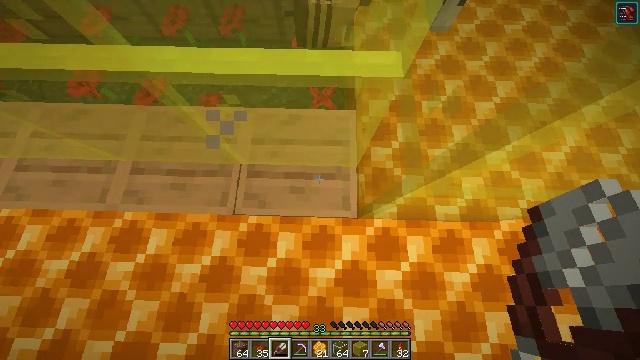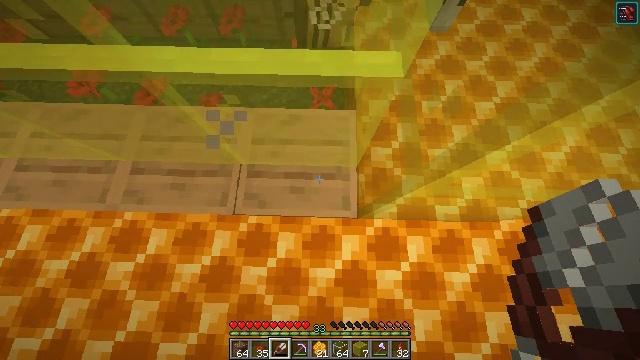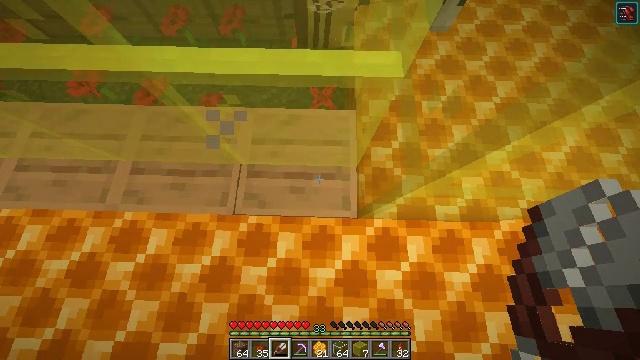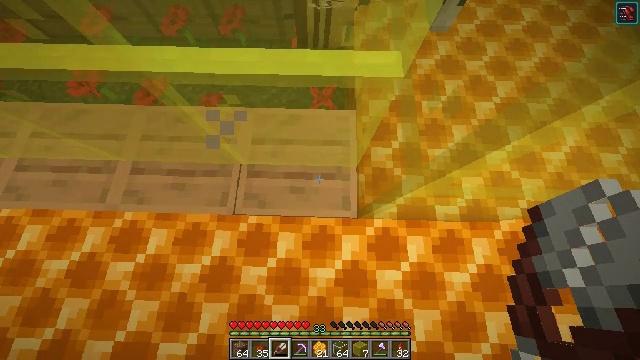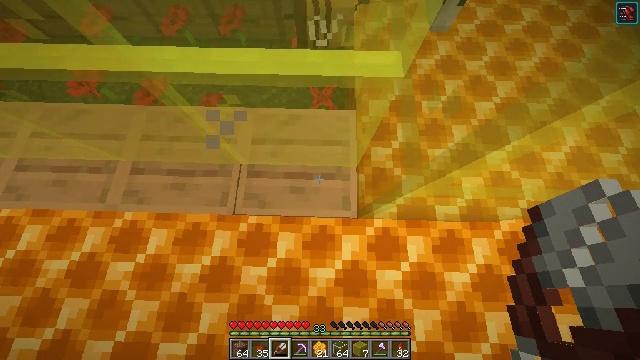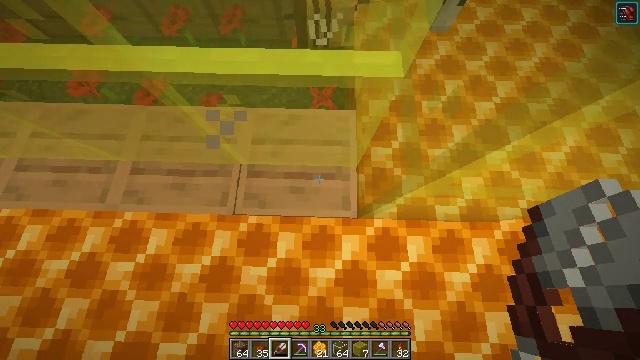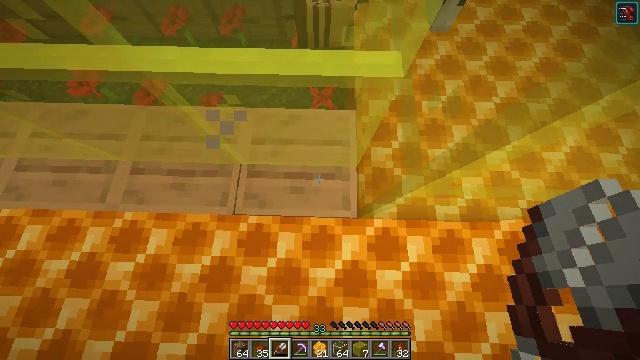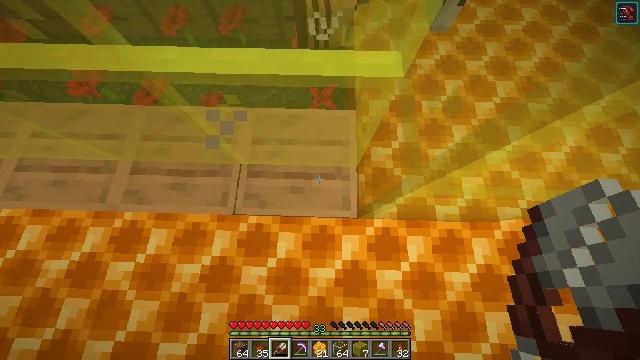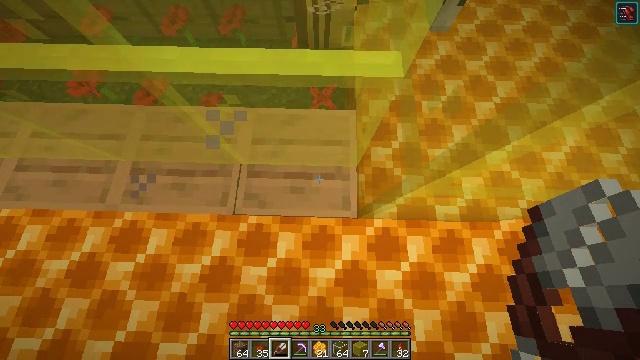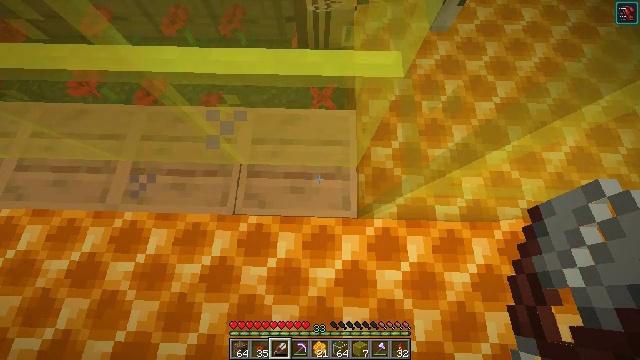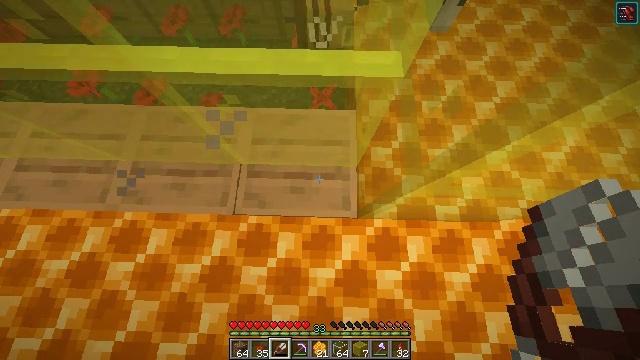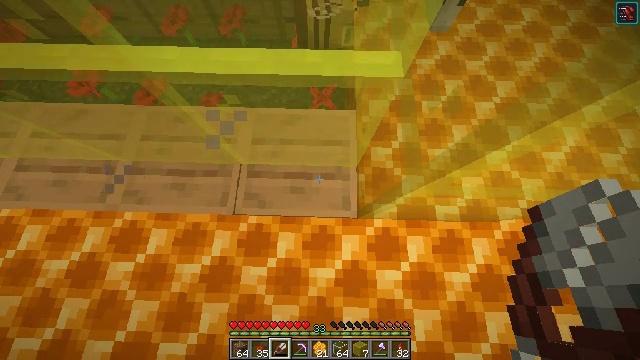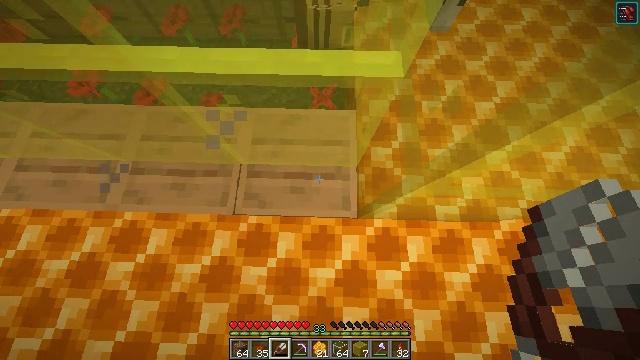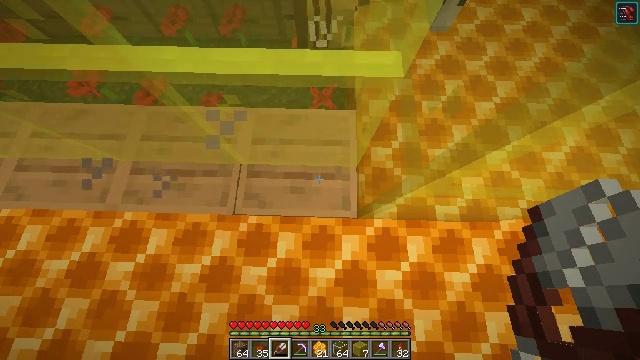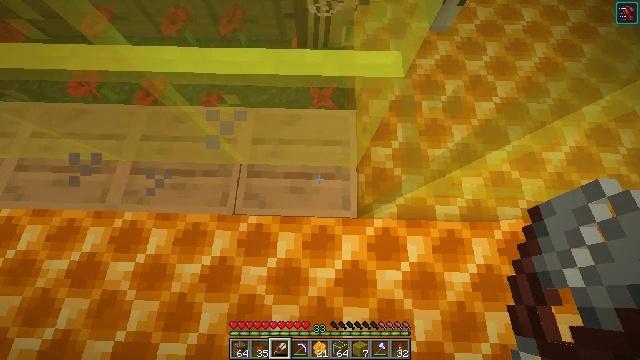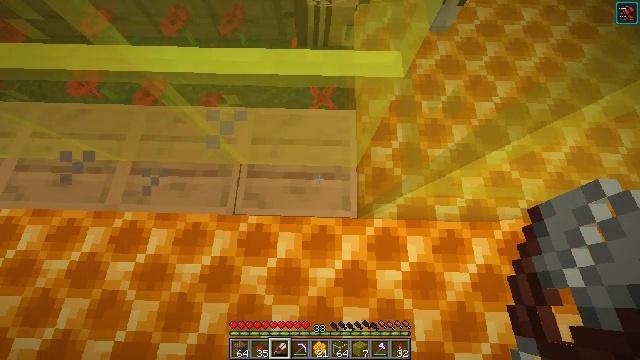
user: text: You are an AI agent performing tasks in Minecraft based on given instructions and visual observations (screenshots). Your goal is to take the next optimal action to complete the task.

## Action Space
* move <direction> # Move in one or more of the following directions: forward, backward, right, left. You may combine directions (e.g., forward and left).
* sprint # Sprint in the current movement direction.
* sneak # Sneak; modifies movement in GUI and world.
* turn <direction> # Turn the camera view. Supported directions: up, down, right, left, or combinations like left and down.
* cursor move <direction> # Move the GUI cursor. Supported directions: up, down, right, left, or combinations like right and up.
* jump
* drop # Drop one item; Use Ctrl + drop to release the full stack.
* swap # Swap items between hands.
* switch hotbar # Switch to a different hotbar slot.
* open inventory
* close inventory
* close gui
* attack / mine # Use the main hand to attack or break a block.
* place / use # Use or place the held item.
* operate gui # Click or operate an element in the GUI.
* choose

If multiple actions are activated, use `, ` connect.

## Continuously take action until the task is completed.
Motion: motion action
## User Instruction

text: Craft a honeycomb block.
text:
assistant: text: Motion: no_op
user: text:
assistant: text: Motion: no_op
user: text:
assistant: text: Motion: no_op
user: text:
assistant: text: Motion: no_op
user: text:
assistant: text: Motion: no_op
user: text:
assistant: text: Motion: no_op
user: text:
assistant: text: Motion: no_op
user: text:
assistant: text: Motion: no_op
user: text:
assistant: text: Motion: no_op
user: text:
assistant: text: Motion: no_op
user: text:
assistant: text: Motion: no_op
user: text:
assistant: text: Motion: no_op
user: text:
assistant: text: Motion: no_op
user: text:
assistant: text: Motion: no_op
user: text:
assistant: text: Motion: no_op
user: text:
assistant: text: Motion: no_op
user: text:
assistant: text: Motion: no_op
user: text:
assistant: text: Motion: no_op
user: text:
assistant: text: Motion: no_op
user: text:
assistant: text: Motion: no_op
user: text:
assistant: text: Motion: no_op
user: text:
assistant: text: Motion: no_op
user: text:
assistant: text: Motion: no_op
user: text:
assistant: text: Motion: no_op
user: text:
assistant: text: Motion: no_op
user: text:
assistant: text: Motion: no_op
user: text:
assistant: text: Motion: no_op
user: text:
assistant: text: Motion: no_op
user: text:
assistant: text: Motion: no_op
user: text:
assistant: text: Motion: no_op